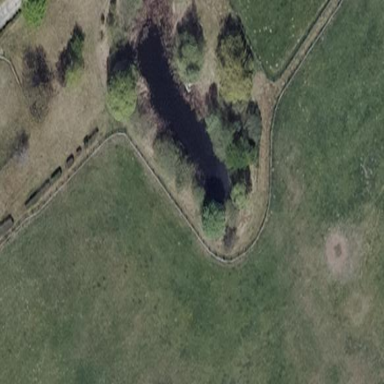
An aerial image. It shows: Serene pond surrounded by nature.